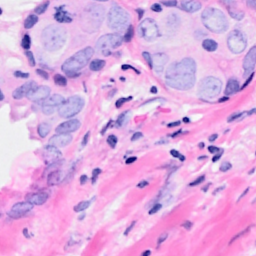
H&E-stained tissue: Breast